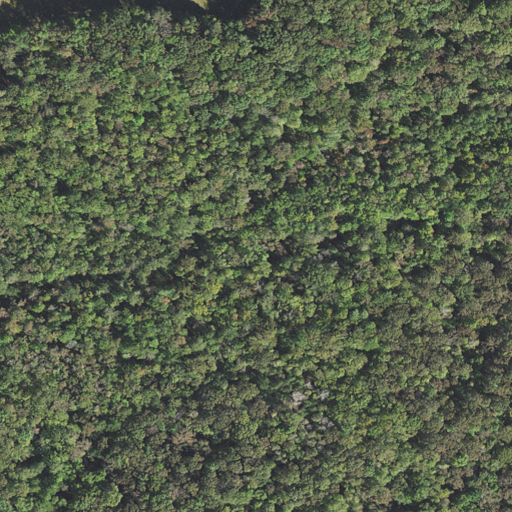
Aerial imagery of depression(s) in Maryland named Devils Nest containing mixed forest, woody wetlands, deciduous forest, and cultivated crops